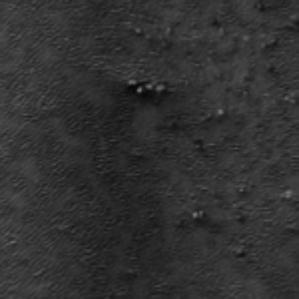
Label: frost